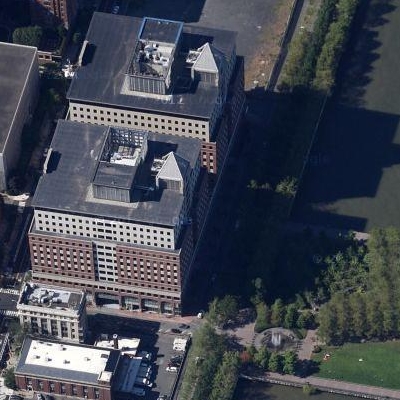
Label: cIndustry